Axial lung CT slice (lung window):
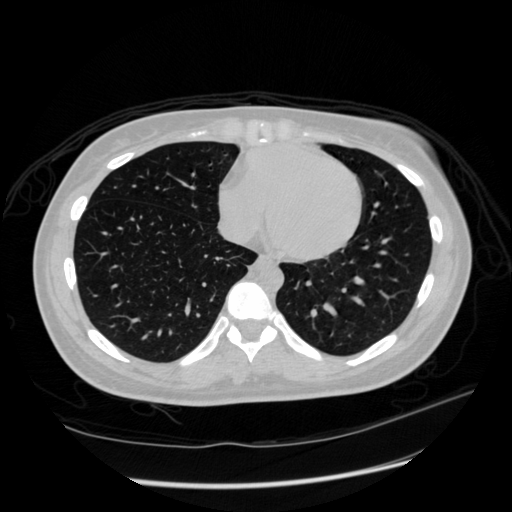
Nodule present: no